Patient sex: M
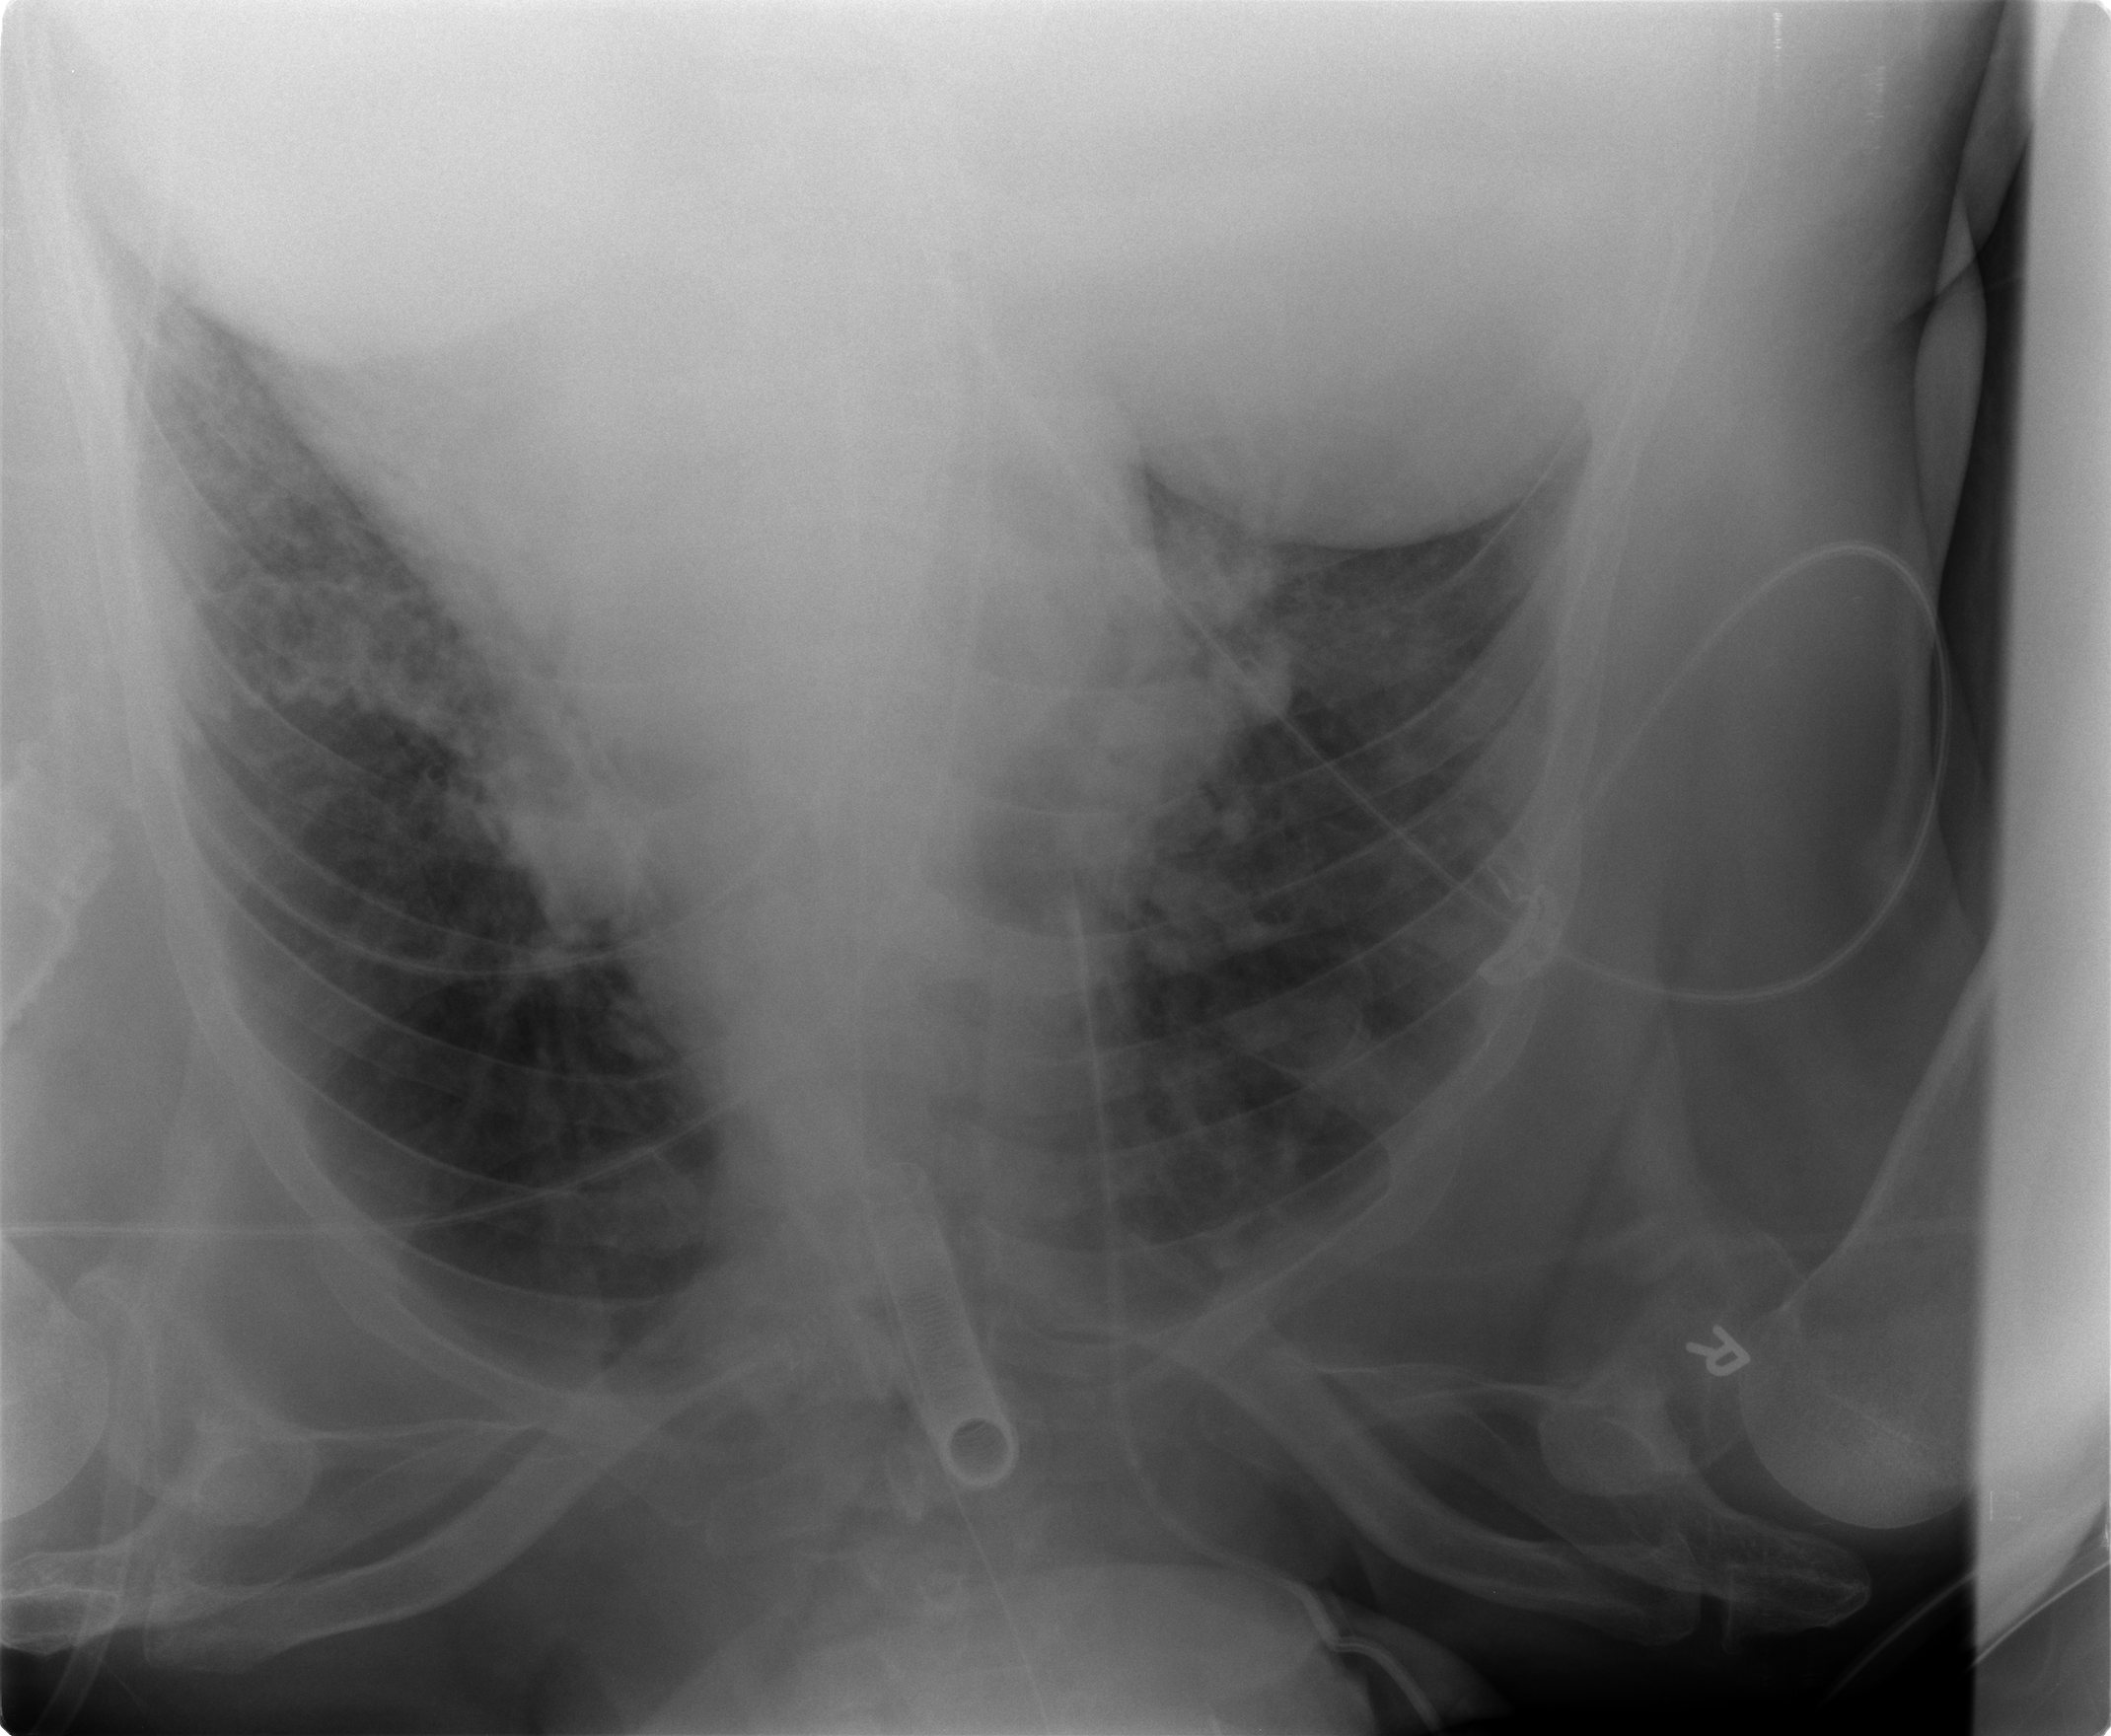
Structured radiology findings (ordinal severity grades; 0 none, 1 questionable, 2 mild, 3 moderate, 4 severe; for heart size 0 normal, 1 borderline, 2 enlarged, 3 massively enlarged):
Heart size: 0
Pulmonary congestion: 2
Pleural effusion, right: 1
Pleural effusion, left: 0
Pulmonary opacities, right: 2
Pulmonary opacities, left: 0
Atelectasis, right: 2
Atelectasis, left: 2